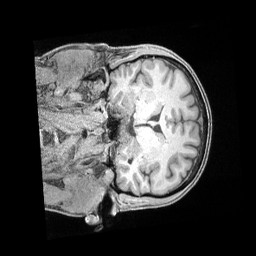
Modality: T1w
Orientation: coronal
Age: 36
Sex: male
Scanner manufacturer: siemens
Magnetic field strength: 3 T
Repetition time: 2 s
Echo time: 0.00211 s